Question: Good day,
I am attempting to build my project in Release mode, but keep getting the error as stated in the title. What causes this and how can I prevent or fix it?
The other answers I saw on stackoverflow, like <URL> one, made no sense to me.

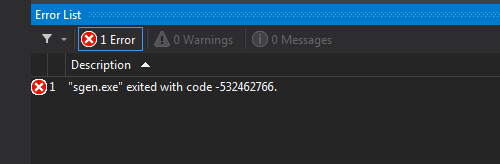
Answer: I learned that sgen.exe is an XML Serializer Generator Tool. The error also occurred during the build with 'Release' configuration.
Probably a dirty fix, but I viewed the output window to determine which project was throwing this error. After finding which project caused this, I immediately opened that project's properties, went to the build tab, and deactivated "Generate serialization assembly"

Rebuilt my project - it worked.